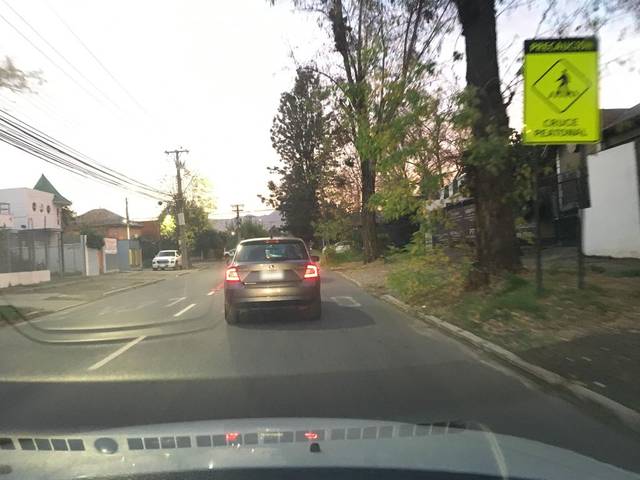
Region: Chile
Coordinates: -33.443, -70.562